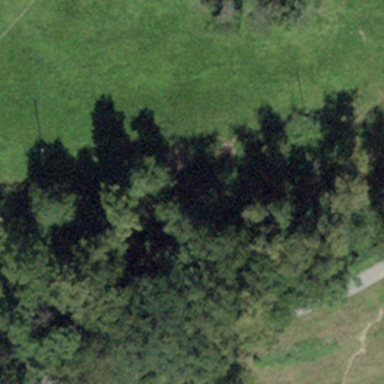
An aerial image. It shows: Forest area.